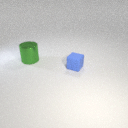
small blue rubber cube in front of large green metal cylinder